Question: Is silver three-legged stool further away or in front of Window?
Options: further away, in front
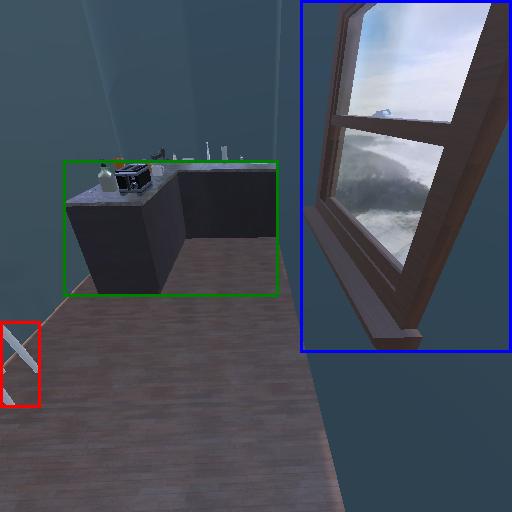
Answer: further away